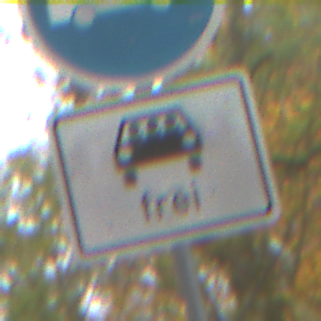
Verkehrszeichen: MehrfachbesetzePersonenkraftwagenFrei
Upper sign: Busssonderstreifen
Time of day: Midday
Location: Outdoor (Nature)
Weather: Overcast
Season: Autumn
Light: Natural